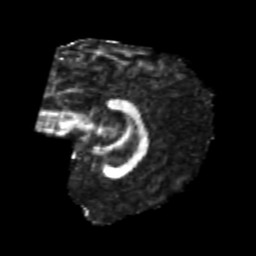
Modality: FA
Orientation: sagittal
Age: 24
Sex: female
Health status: healthy
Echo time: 0.074 s